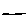
Label: line